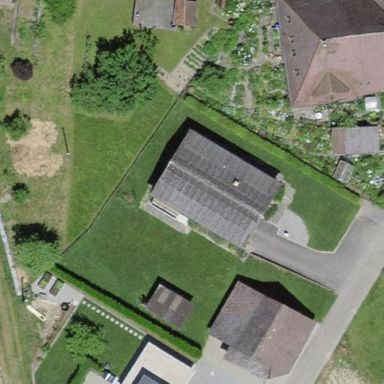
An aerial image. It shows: Residential building.